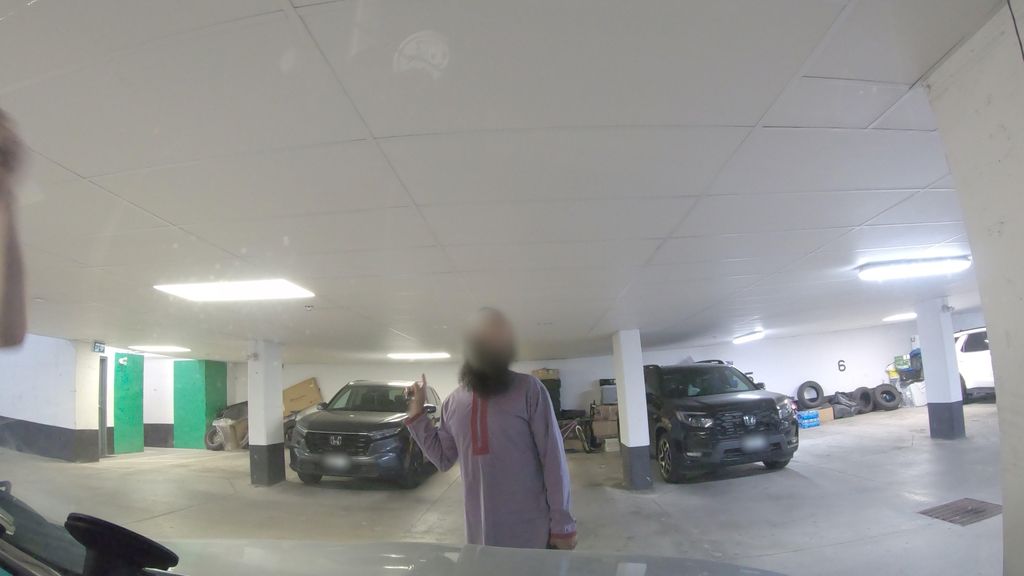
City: toronto